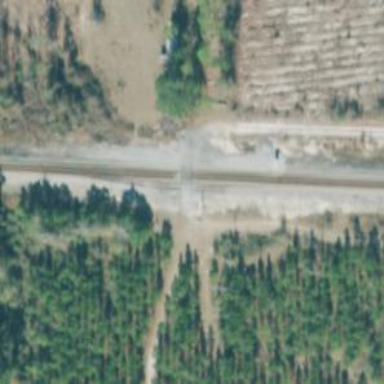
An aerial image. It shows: Level crossing along the railway.